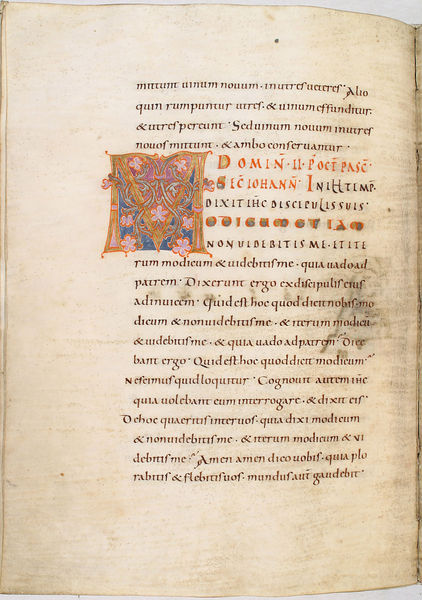
Titel: Gerocodex, Perikopenbuch
Institution: Darmstadt, Hessische Landesbibliothek
Schlagwörter: blau, weiß, gelb, grün, blumen, schwarz, türkis, rot, ornament, alt, bild, gold, rosa, schrift, papier, buch, vergoldet, druck, seite, text, initiale, malen, buchdruck, buchseite, flecken, pergament, mittelalter, handschrift, wort, latein, lateinisch, wörter, papyrus, buchmalerei, artikel, majuskel, incunabel, kaligrafie, kaligraphie, m, letein, iohann, mitttelalter, bcuhstabe, domin, ppaurys